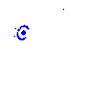
Particle: pion